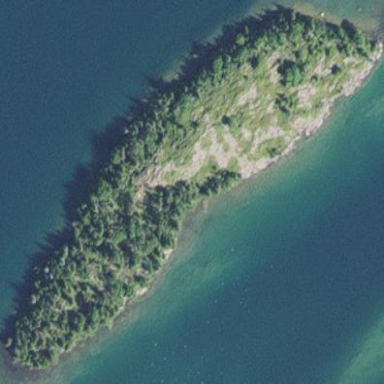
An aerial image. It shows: Islet.